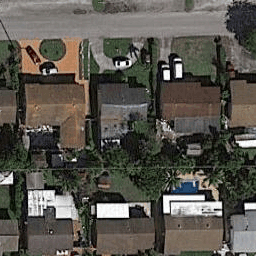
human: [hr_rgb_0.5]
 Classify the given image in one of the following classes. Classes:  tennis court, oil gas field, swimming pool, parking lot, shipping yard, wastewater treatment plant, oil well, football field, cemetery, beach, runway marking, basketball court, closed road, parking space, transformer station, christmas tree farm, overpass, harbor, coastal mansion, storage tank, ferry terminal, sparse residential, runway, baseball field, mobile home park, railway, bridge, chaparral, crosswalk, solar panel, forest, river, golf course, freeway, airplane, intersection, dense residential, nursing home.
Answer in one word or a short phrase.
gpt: dense residential